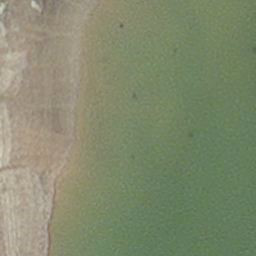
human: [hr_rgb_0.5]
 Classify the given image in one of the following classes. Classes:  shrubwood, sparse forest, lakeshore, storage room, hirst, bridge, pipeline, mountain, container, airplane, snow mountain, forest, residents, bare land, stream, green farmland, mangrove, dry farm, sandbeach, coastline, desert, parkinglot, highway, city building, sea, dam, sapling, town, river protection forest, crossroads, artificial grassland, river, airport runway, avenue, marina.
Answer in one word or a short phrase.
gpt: hirst